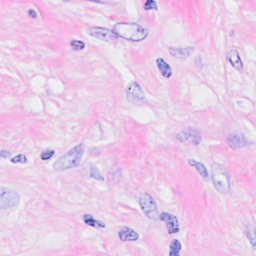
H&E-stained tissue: Breast